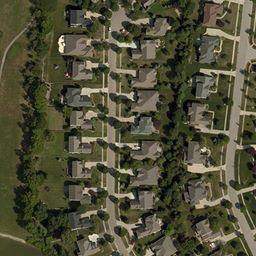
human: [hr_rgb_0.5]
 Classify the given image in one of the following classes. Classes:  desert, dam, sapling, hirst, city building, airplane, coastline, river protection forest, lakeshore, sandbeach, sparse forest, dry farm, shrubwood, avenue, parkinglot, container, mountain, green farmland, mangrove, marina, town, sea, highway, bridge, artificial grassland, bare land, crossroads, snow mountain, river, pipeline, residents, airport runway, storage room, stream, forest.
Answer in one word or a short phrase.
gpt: town